Question: I recently came across the R-package and the offered possibility to plot the distribution of two subgroups in one single plot (). You find a description of the package in the <URL>.
I produced an asymmetric beanplot using the following :
'''
library(psych)
library(beanplot)
var1 <-c(20,33,NA,39,NA,40,34,33,NA,38,NA,8,7,NA,NA,40,34,24,25,36,40,37,34,NA,35)
var2 <- c(1,0,1,1,1,0,1,0,1,NA,1,0,0,0,0,1,1,0,1,0,1,1,NA,0,1)
mydata<-data.frame(var1,var2)
table(mydata)
par(lend = 1, mai = c(0.8, 0.8, 0.5, 0.5))
beanplot(var1 ~ var2, data= mydata, side = "both",log="",
what=c(1,1,1,0), border = NA, col = list("black", c("grey", "white")))
legend("bottomleft", fill =c("black", "grey"), legend = c("no", "yes"))
'''
The produced plot nicely shows the different shape of the two subgroups' distribution.

The dependent variable is measured on a scale ranging from 7 to 40. However, the y-axis appears to go from -1 to +55.
It would be great if anyone could explain how the scale is modified, i.e. what is actually plotted here. Is there a way to plot the distribution by using the original scale?
Many many thanks!
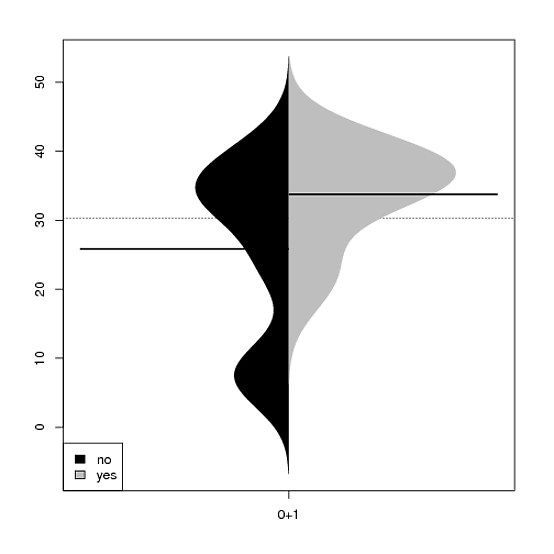
Answer: 'beanplot' uses 'density'. The estimated density can give mass to areas past the range of the observed data. You could try this to get an idea of what density does - 'plot(density(1:2))'and you should see that it's just taking an average of gaussian densities centered at the data points (note that you can use a different kernel as 'beanplot' does allow you to specify a kernel parameter). How it chooses the variance for that gaussian is up to you but by default it looks like beanplot uses 'bw.SJ' with the "dpi" method to choose the bandwidth.
You could use the cutmin and cutmax to control the range that beanplot actually plots over but this doesn't actually change the density estimate.